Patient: sex M, age 72
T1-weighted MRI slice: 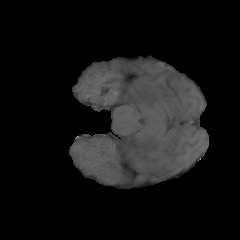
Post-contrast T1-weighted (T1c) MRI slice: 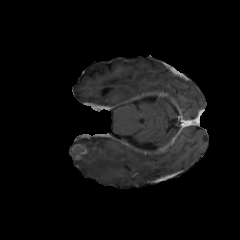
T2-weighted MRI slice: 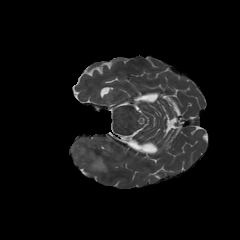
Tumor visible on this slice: yes
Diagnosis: Glioblastoma, IDH-wildtype
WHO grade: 4